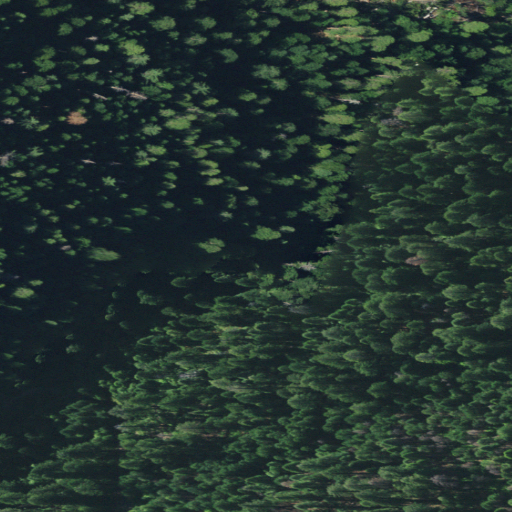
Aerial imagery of valley in California named Ellen Gulch containing evergreen forest and open development